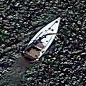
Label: Civil_yacht